Question: I have a table as shown in the picture below. I need to extract a list from the table where it lists it on the basis of the country. And there is no repetition of the country. So for example, China would appear only once, its total pay would be added, and its total Debt would be added and all other column would be added respectively. So It should look like something below:
'''
Country --- Totay Pay---Total Debt--- NetAmount
China-- (3.1+4.2)B--- (2.0+2.0)B----(8+4)B
India--
Russia---
'''
I would prefer if we can use LINQ expressions. I tried using GroupBy and other operators but can't get my head around.

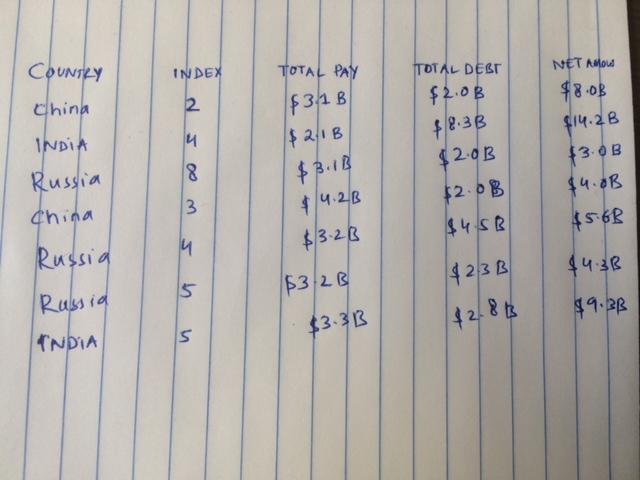
Answer: <URL> that:
> Groups the elements of a sequence according to a specified key selector function and creates a result value from each group and its key.
Assuming data like:
'''
var data = new List<Data>()
{
new Data() { Country = "China", Index = 2, TotalPay = 3.1M, TotalDebt = 2.0M, NetAmount = 8.0M},
new Data() { Country = "India", Index = 4, TotalPay = 2.1M, TotalDebt = 3.0M, NetAmount = 9.0M},
new Data() { Country = "China", Index = 8, TotalPay = 5.1M, TotalDebt = 4.0M, NetAmount = 10.0M},
};
'''
you can write:
'''
var results = data.GroupBy(x => x.Country, (key, elements) => new Data()
{
Country = key,
Index = elements.Sum(v => v.Index),
TotalPay = elements.Sum(v => v.TotalPay),
TotalDebt = elements.Sum(v => v.TotalDebt),
NetAmount = elements.Sum(v => v.NetAmount)
});
'''